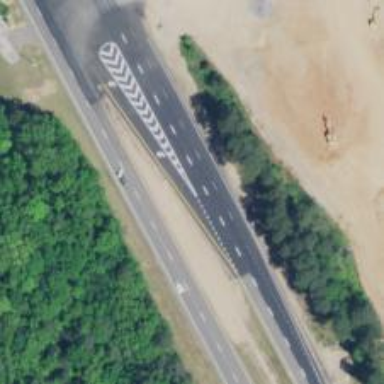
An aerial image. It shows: Trunk highway.